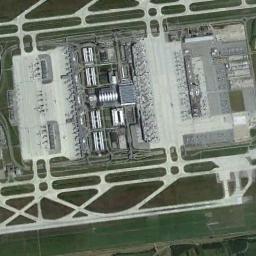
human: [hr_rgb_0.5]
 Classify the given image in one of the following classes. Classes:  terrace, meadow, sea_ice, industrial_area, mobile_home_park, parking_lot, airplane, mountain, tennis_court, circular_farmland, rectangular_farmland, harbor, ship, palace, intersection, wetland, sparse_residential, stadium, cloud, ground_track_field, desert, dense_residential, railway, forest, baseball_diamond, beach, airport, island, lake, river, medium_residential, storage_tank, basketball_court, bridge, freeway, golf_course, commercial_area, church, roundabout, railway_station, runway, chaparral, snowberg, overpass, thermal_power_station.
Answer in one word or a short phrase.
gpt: airport